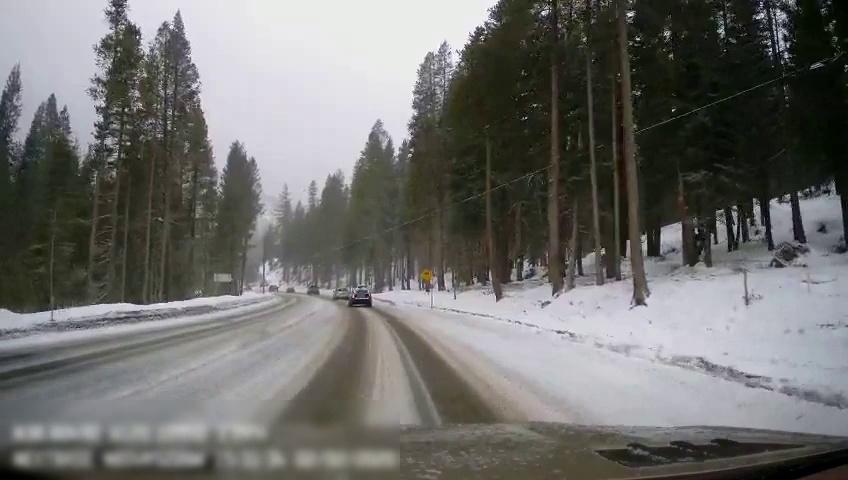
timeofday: Day
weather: Snowy
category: Drivable Space
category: Vehicles | SUV
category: Vehicles | Car
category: Vehicles | SUV
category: Traffic | Signs